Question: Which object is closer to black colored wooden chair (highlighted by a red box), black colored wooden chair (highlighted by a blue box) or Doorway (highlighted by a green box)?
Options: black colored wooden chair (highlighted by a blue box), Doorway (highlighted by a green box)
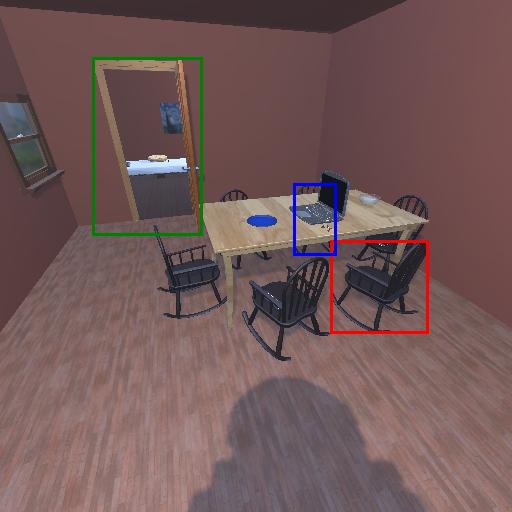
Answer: black colored wooden chair (highlighted by a blue box)